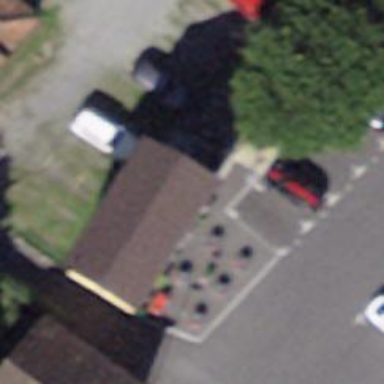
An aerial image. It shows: Restaurant.